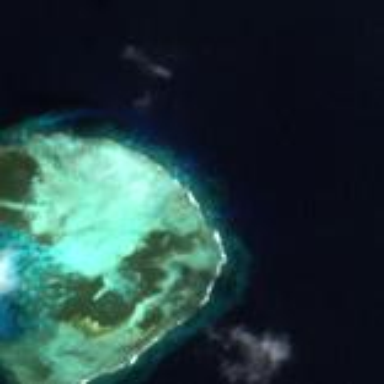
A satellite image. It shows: Beautiful reef in its natural habitat.